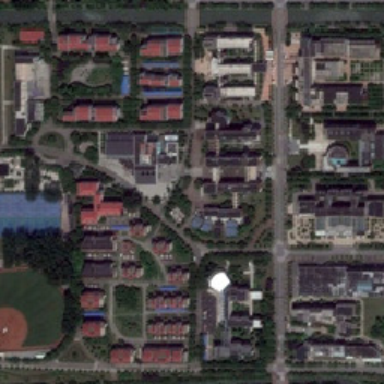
Square blocks of buildings with redroofs and grey roofs .